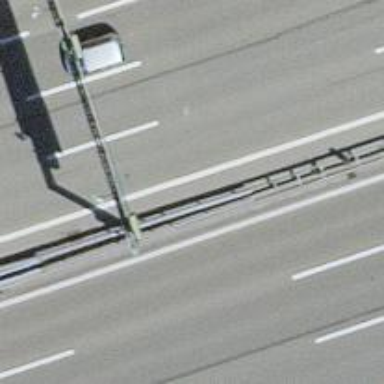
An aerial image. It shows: Bridge with gantry structure.